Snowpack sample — Loveland Pass, Silver Plume, Colorado, USA (1/12/25, 11:40 AM MST)
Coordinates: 39.66, -105.88
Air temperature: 7 °F
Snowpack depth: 140 cm
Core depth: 10 cm
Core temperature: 41 °F
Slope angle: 11°, slope face: 30°
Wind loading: high
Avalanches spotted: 2
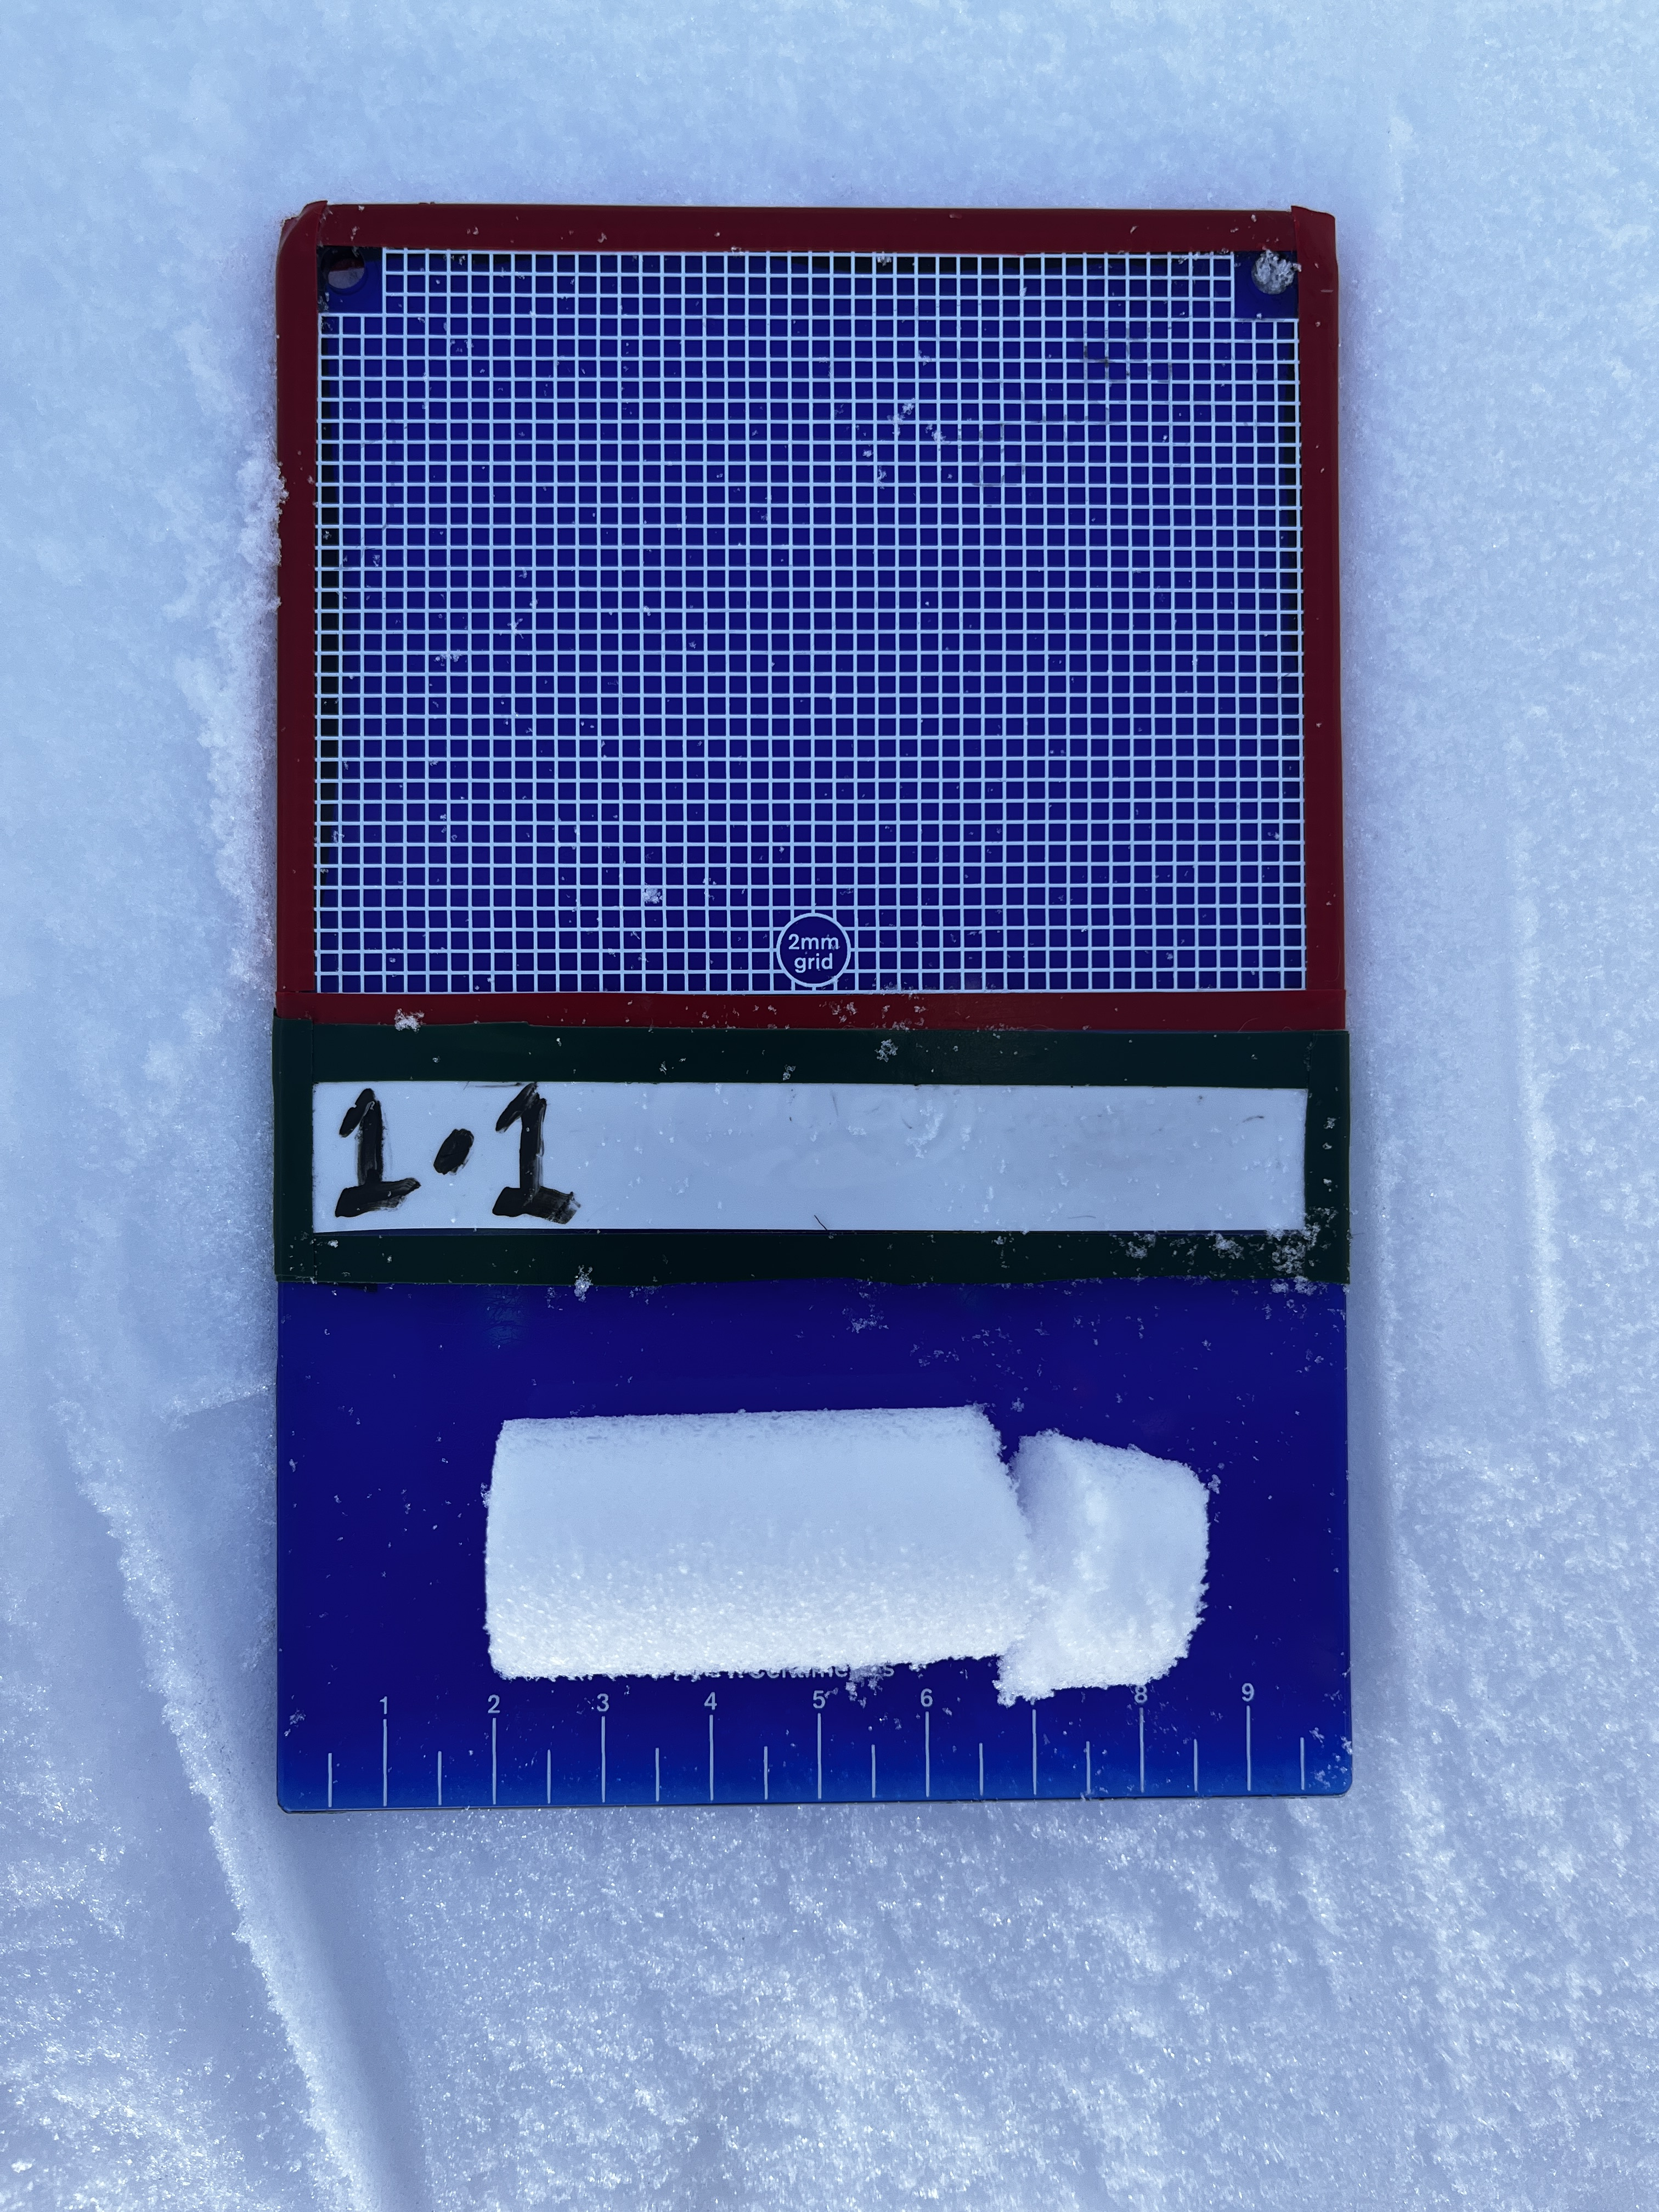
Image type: crystal_card
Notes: Pilot using slightly modified coring method that took too large segment for snow profile picturing, advised not to use in higher level models. Two avalanche on south face nearby, partially cloudy with light snow in the last 24 hours. Lots of wind loading on eastern features.